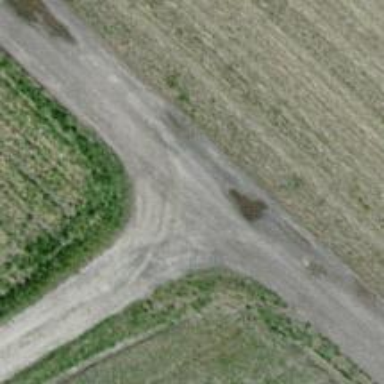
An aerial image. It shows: Well-maintained track road with grade 1 tracktype.